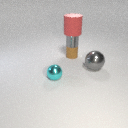
large gray metal sphere behind small cyan metal sphere